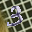
Label: 3